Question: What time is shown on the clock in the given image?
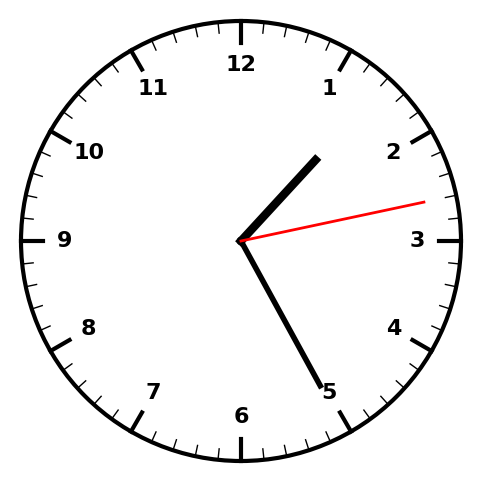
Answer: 01:25:13